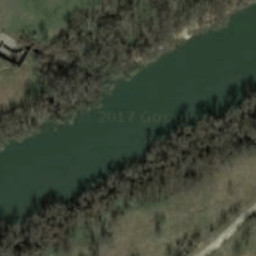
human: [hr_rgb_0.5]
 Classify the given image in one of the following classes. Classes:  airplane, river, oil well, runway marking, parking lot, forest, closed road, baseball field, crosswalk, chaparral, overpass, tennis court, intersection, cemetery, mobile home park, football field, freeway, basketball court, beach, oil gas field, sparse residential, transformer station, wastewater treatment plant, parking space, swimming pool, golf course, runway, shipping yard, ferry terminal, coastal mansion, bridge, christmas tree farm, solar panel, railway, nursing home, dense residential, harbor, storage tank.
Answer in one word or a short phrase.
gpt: river